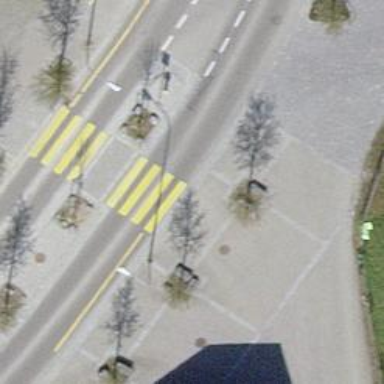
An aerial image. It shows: Uncontrolled zebra crossing with notable zebra markings.